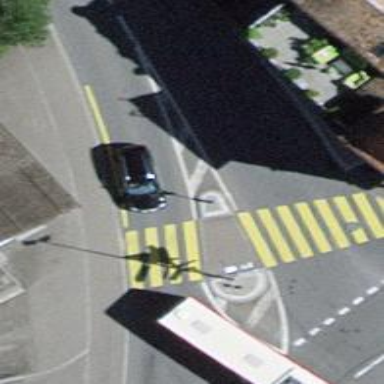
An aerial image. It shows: Asphalt footway with marked zebra crossing that includes crossing island.